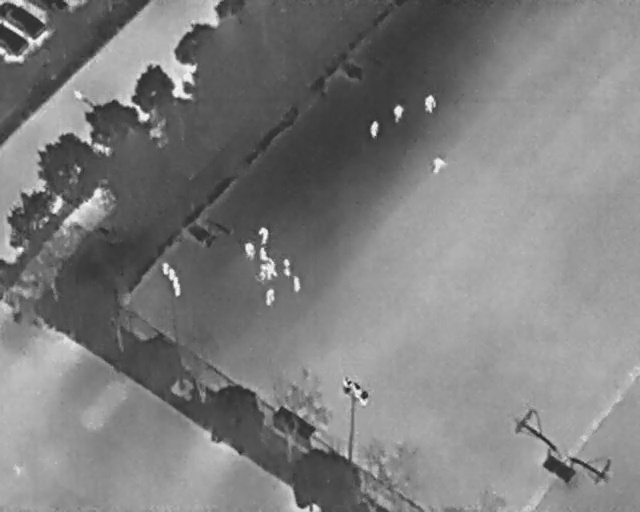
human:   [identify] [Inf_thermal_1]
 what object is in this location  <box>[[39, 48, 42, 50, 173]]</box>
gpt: <ref>1 small person at the center</ref>